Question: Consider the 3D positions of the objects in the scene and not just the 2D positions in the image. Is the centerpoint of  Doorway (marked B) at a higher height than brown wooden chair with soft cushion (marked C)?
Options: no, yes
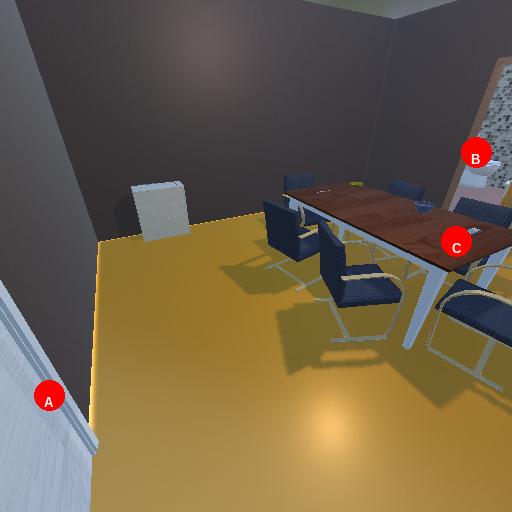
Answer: no